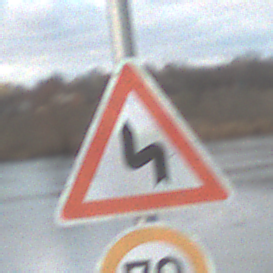
Verkehrszeichen: DoppelkurveZunaechstLinks
Zusatzzeichen unten: Geschwindigkeit70
Umgebung: Outdoor, RoadRail
Tageszeit: SunriseSunset
Wetter: PartlyCloudy
Licht: Natural
Jahreszeit: NotSpecified
Kontrast: LowContrast